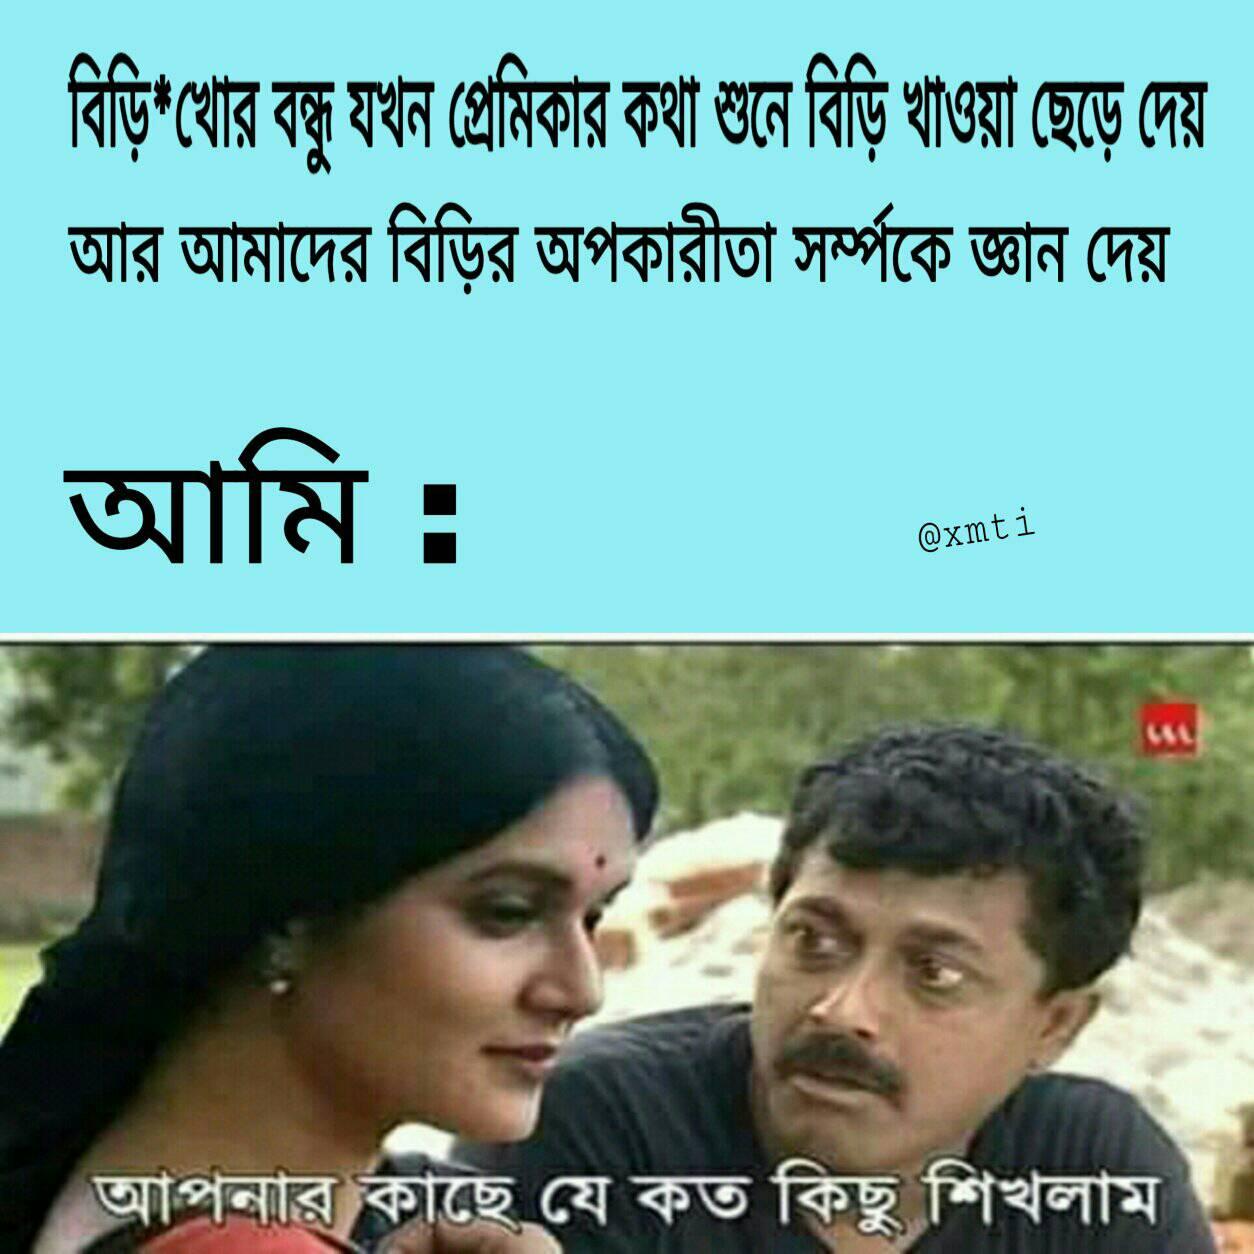
Caption: বিড়ি*খোর বন্ধু যখন প্রেমিকার কথা শুনে বিড়ি খাওয়া ছেড়ে দেয় আর আমাদের বিড়ির অপকারীতা সম্পর্কে জ্ঞান দেয়     আমি : আপনার কাছে যে কত কিছু শিখলাম
Label: non-hate